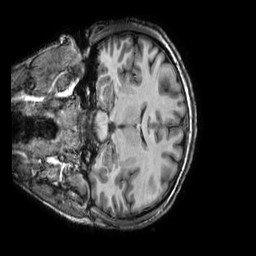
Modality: T1w
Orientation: coronal
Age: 24
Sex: female
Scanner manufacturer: ge
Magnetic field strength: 3 T
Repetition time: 0.00882 s
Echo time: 0.003788 s